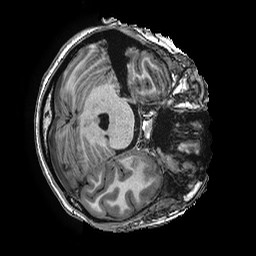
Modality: T1w
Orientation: axial
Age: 16
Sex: female
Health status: ill
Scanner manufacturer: ge
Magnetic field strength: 3 T
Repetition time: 0.0077 s
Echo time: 0.003436 s